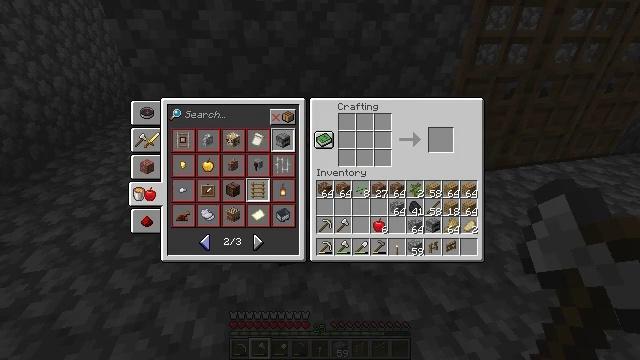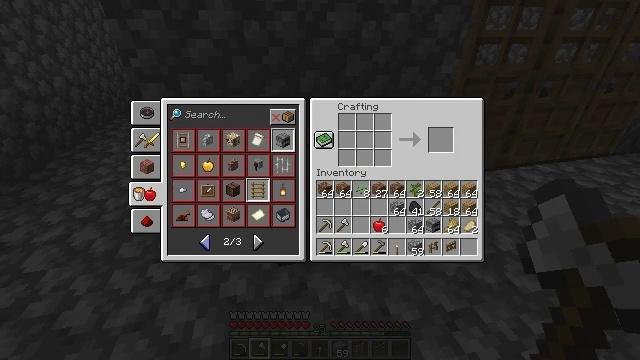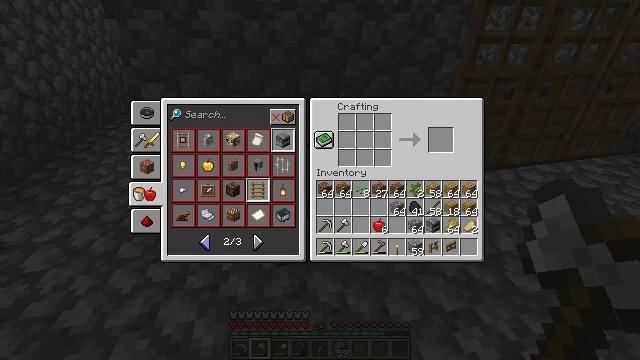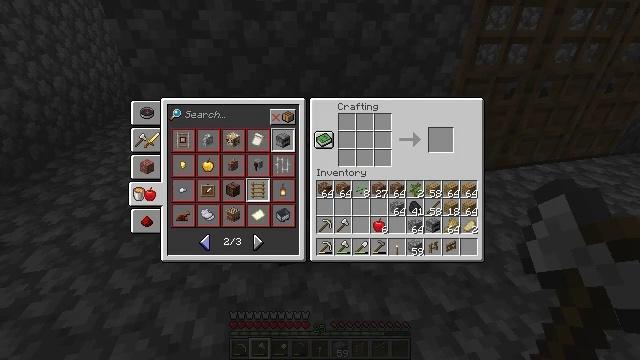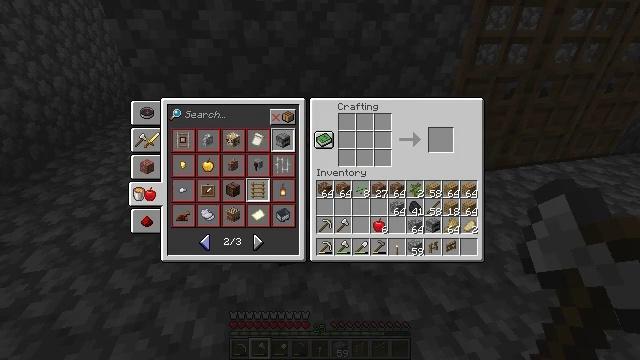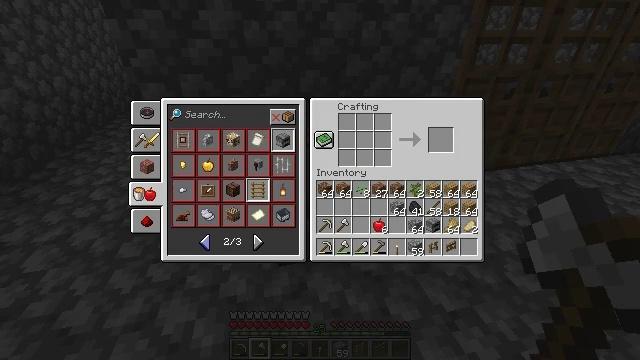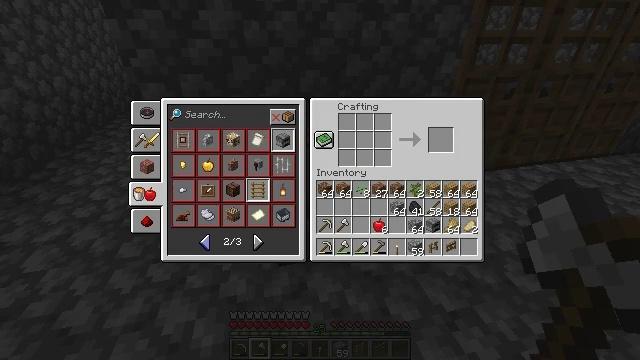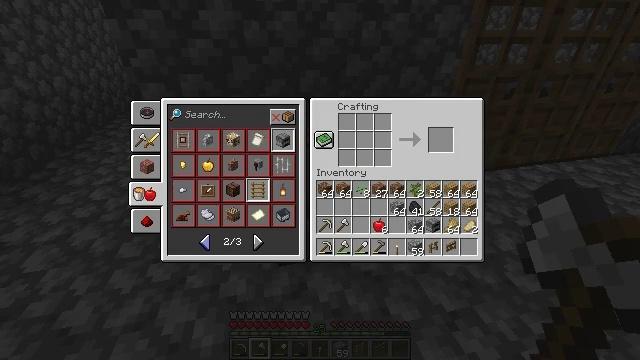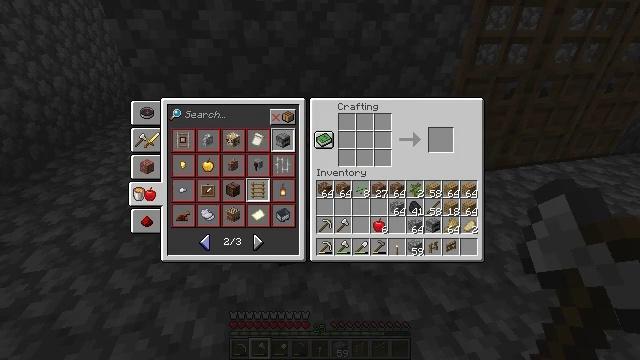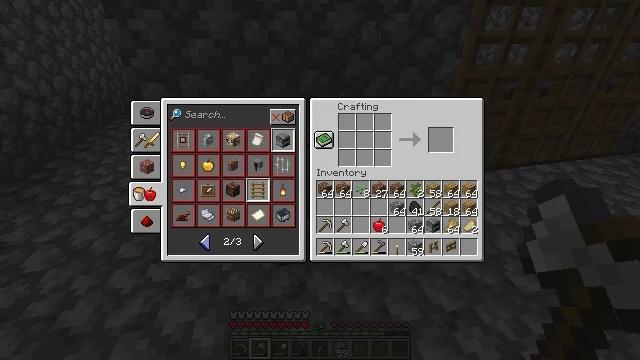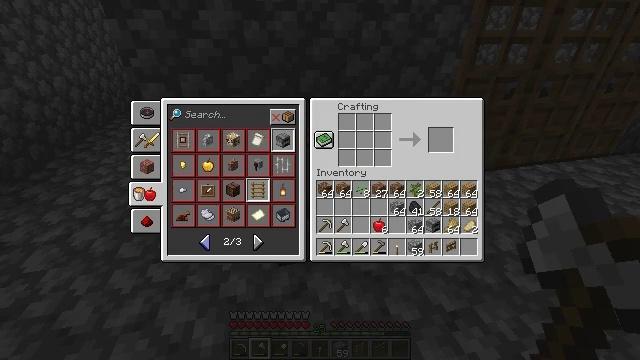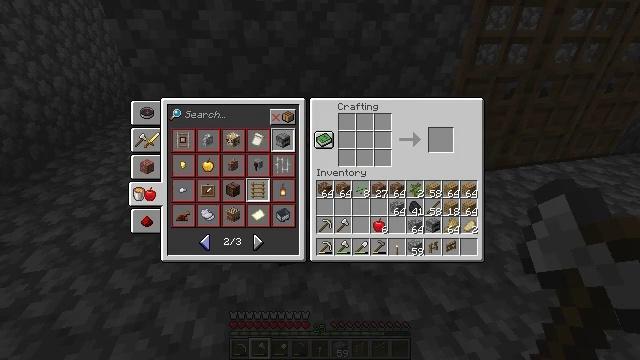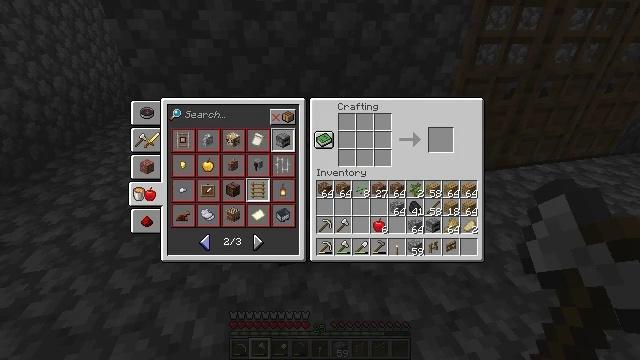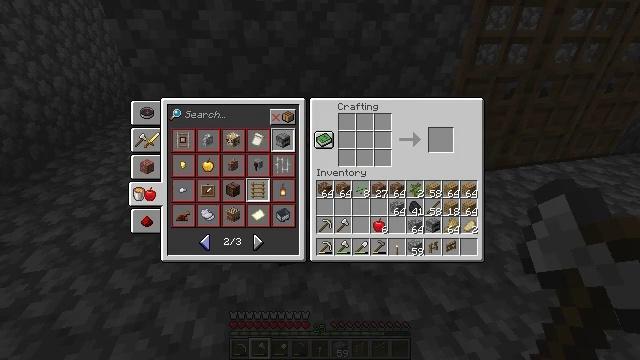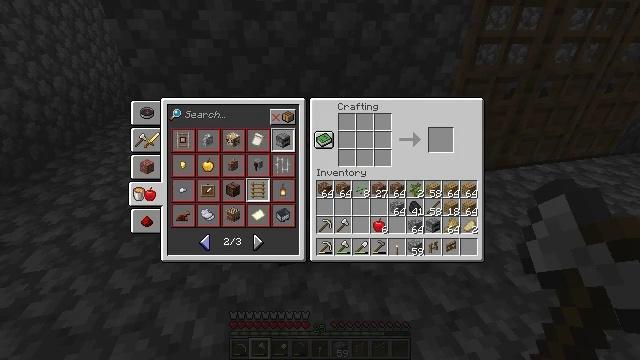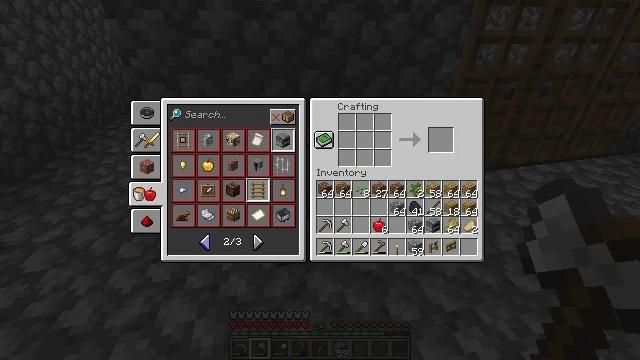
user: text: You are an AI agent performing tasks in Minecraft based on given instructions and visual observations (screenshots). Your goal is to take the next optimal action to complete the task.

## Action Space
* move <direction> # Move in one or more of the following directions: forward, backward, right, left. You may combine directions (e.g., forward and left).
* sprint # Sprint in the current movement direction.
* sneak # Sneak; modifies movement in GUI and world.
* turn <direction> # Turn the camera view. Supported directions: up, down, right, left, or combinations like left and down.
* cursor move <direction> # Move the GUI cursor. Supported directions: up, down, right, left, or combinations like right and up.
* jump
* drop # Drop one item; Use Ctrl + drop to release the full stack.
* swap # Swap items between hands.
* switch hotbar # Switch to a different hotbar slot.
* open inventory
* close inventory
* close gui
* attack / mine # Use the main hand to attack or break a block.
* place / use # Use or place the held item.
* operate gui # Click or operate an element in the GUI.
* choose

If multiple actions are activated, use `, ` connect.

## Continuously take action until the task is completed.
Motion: motion action
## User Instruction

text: Prepare granite stairs on the crafting table.
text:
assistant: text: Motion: no_op
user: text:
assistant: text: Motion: no_op
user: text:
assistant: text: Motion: no_op
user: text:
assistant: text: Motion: no_op
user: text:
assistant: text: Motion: no_op
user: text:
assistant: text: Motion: no_op
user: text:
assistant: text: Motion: no_op
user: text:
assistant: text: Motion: no_op
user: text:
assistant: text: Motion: no_op
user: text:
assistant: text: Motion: no_op
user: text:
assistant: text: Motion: no_op
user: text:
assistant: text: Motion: no_op
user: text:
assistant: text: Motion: no_op
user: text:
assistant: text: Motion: no_op
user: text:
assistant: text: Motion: no_op
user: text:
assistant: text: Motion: no_op
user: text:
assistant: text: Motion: no_op
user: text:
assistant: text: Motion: no_op
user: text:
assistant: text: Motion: no_op
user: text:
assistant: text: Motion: no_op
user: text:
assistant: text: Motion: no_op
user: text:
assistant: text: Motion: no_op
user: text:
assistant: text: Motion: cursor move left
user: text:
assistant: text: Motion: cursor move left and up
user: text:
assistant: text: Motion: no_op
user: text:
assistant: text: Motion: no_op
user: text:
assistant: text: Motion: no_op
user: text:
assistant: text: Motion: no_op
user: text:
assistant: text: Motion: no_op
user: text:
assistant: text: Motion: cursor move up